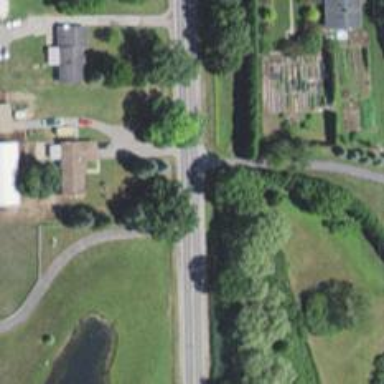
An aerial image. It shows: Secondary road with asphalt surface. It includes shared cycleway.